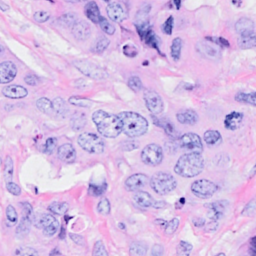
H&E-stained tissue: Breast